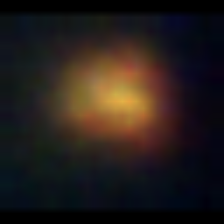
Taxon: NanoPlankton
Group: Other